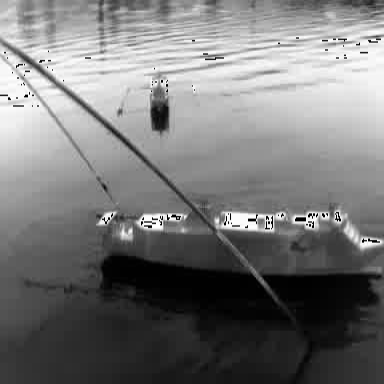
There is a container_ship in the infrared image.